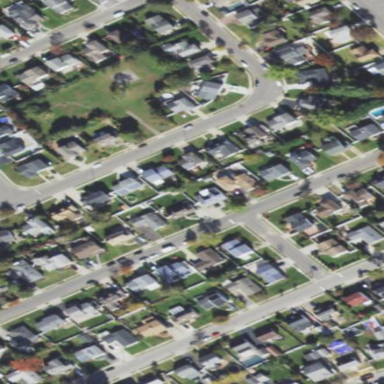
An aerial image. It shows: Sidewalk.